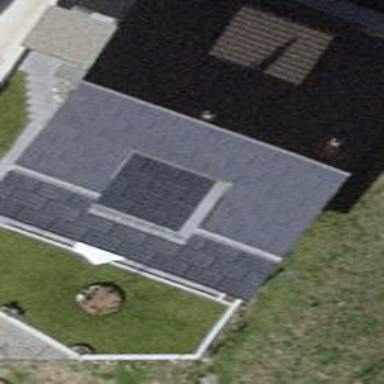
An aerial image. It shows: Solar photovoltaic panel generator.